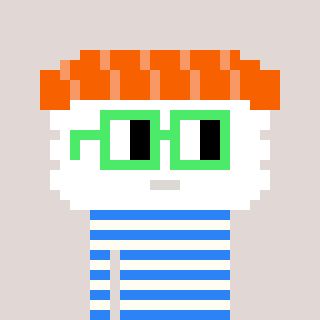
a pixel art character with square light green glasses, a nigiri-shaped head and a grayscale-colored body on a warm background